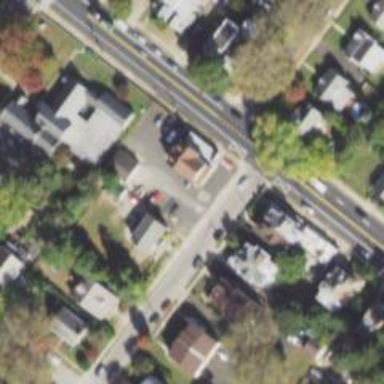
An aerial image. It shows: Unmarked road crossing.